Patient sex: F
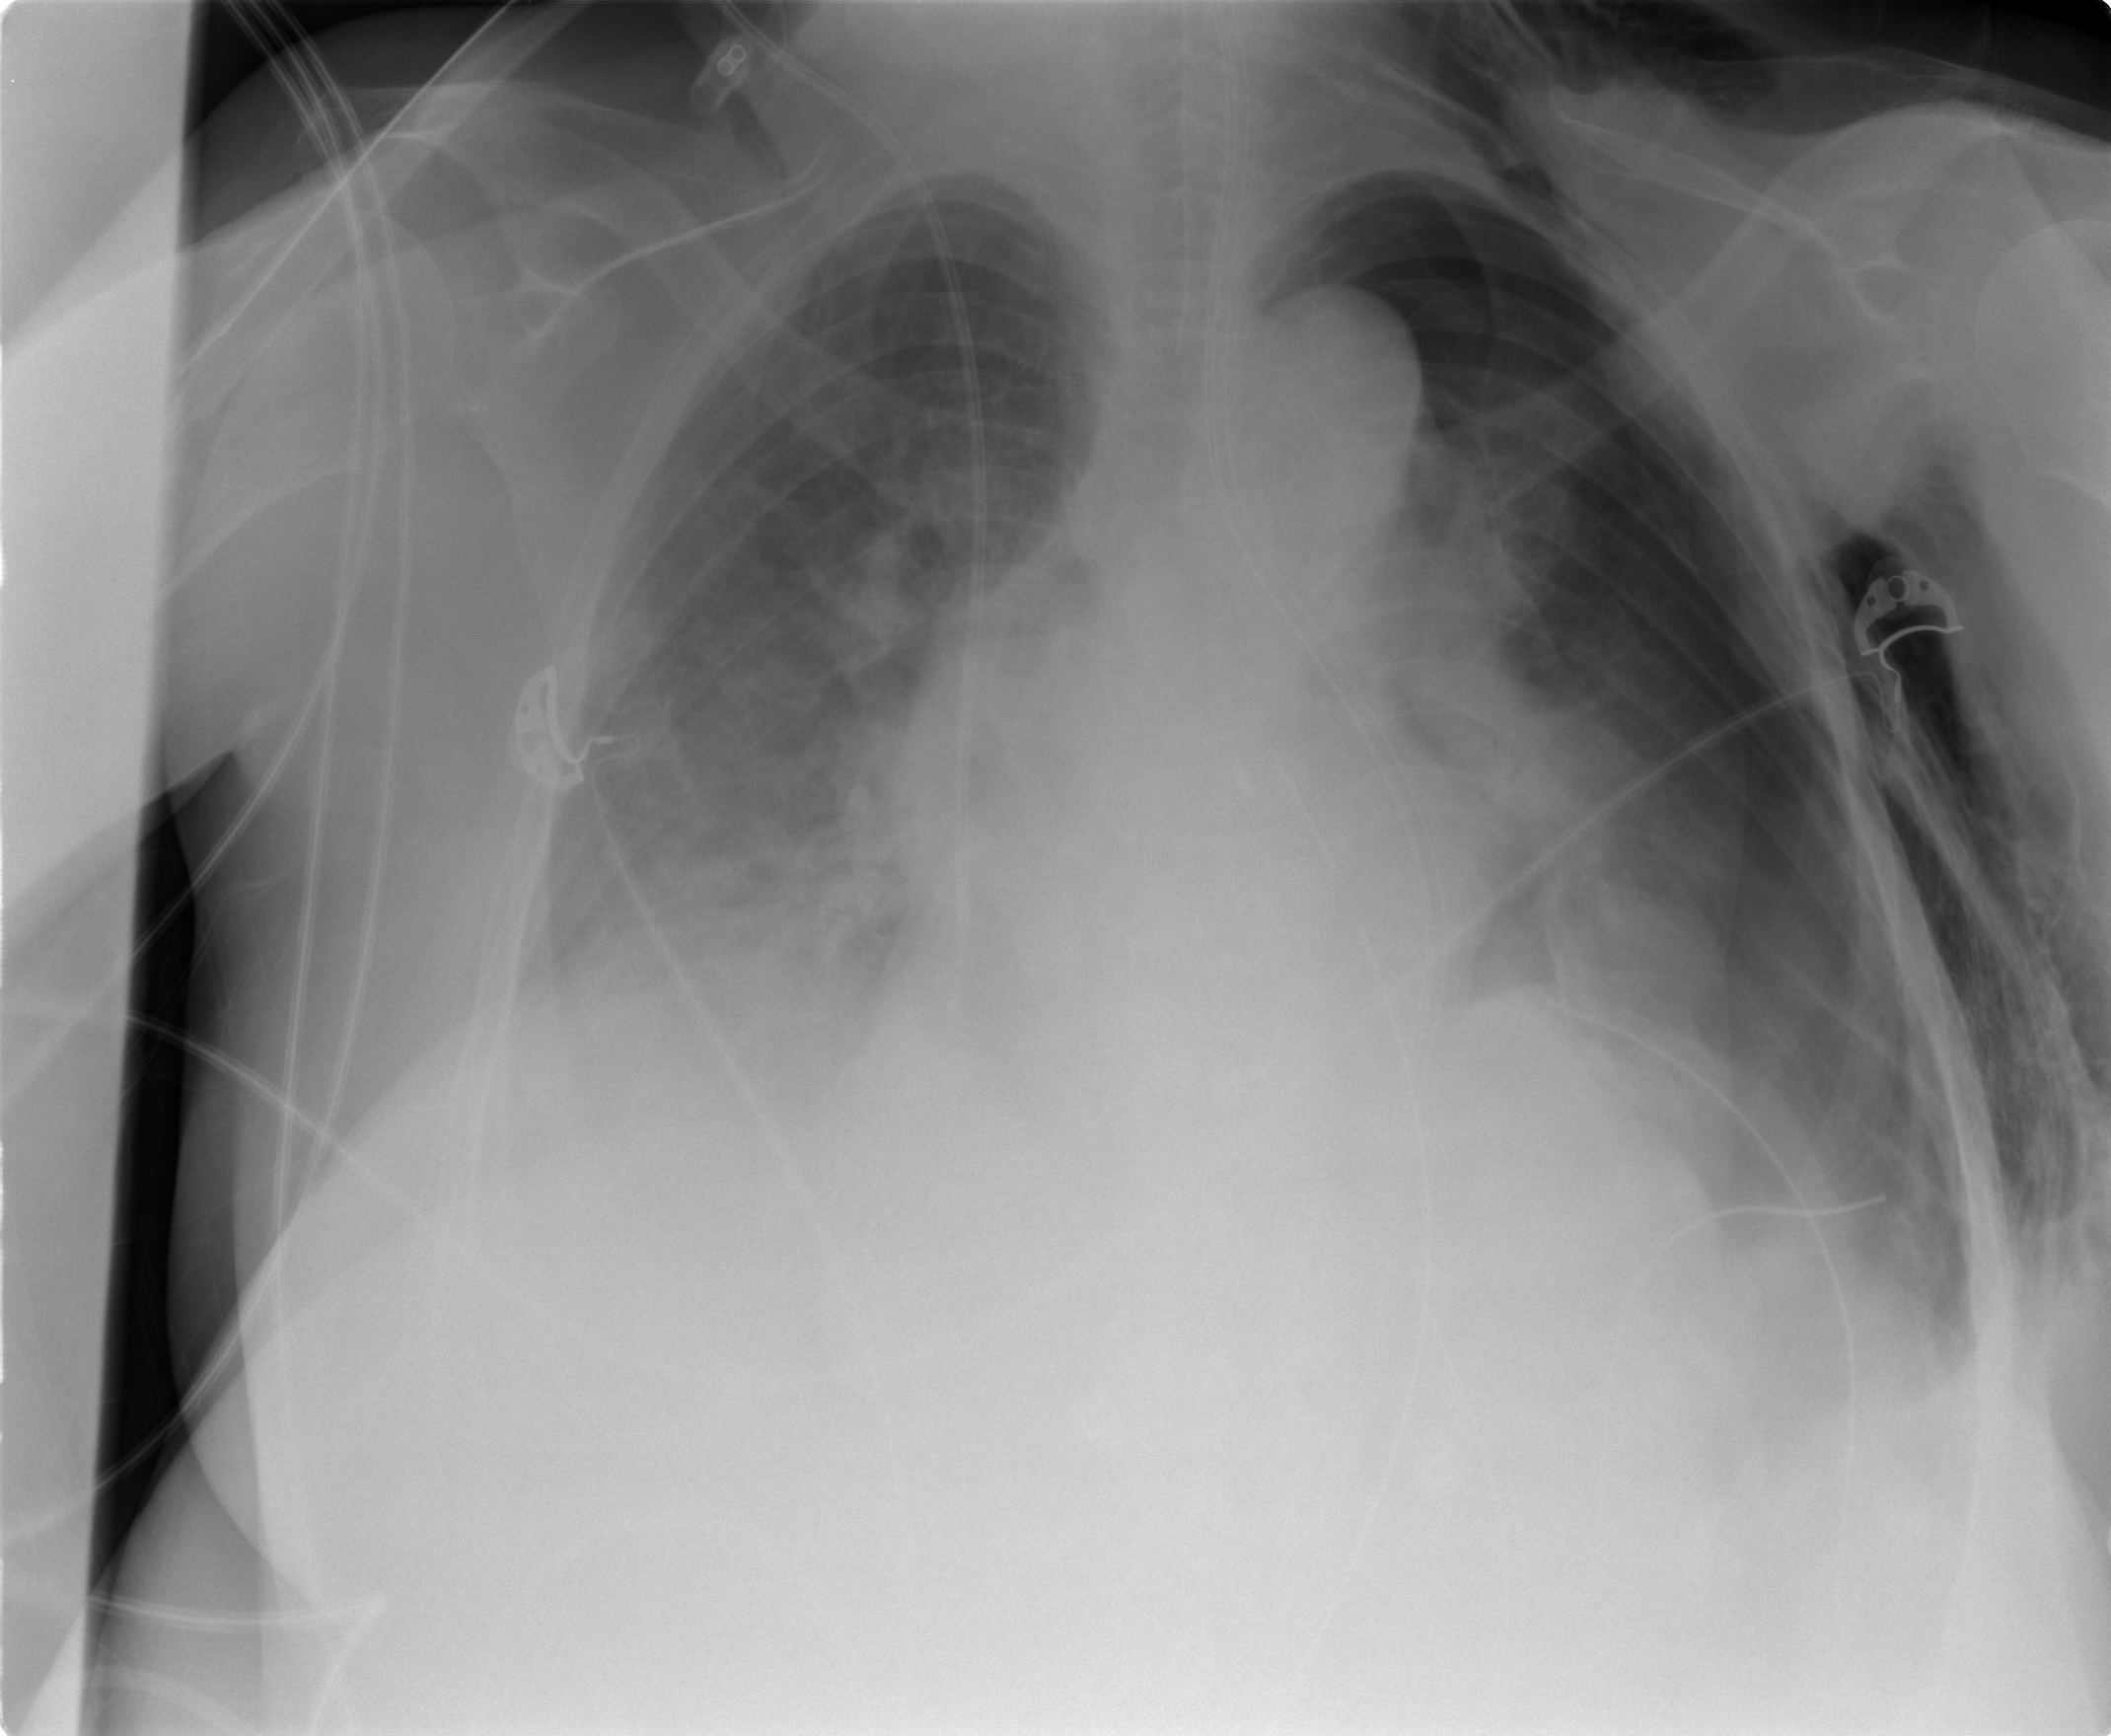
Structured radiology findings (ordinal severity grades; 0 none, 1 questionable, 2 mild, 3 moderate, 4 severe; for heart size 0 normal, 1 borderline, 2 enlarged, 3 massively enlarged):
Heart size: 2
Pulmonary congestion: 2
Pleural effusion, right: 2
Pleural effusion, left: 2
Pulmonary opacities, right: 0
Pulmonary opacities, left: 0
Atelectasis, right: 2
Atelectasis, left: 2